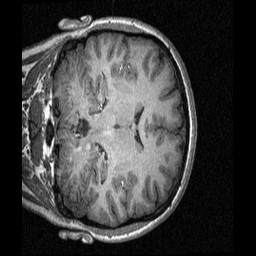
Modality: T1w
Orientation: coronal
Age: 20
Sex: female